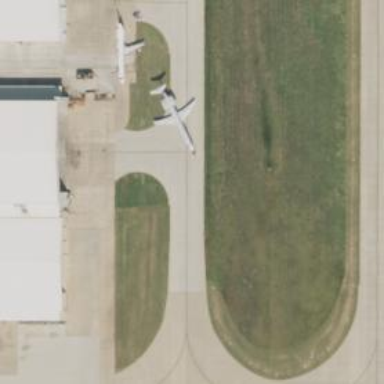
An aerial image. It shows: Image of taxiway at airport.